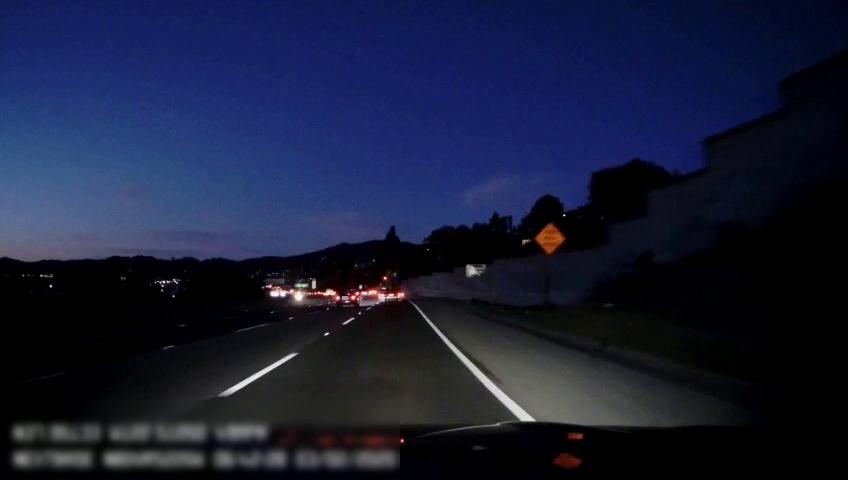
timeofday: Night
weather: Other
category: Drivable Space
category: Vehicles | Car
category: Vehicles | Truck
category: Lanes | Current Lane
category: Lanes | Current Lane
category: Lanes | Alternate Lane
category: Lanes | Alternate Lane
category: Traffic | Signs